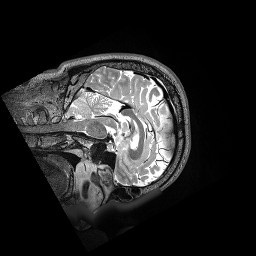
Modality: T2w
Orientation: sagittal
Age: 38
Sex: male